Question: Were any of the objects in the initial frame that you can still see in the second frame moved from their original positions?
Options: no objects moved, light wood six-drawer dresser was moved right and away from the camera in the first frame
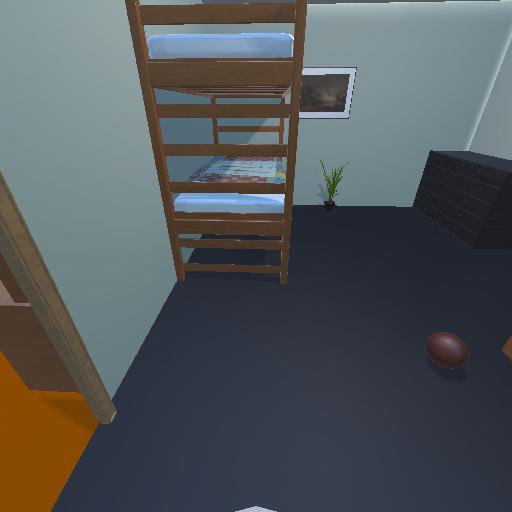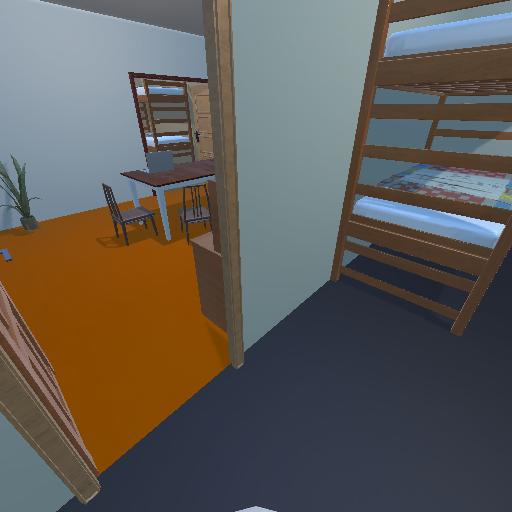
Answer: no objects moved